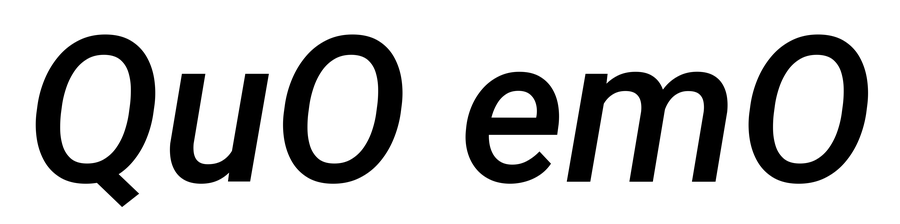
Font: Roboto-Italic_Medium_Italic